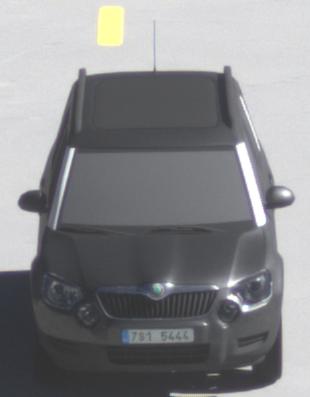
Make: Skoda
Model: Yeti 1.2 TSI
Detailed model: Yeti
Model produced from: 2009/11
Model produced until: 2011/10
Doors: 5
Color: gray
Road condition: dry road
Daytime: morning or afternoon
Contrast: high contrast